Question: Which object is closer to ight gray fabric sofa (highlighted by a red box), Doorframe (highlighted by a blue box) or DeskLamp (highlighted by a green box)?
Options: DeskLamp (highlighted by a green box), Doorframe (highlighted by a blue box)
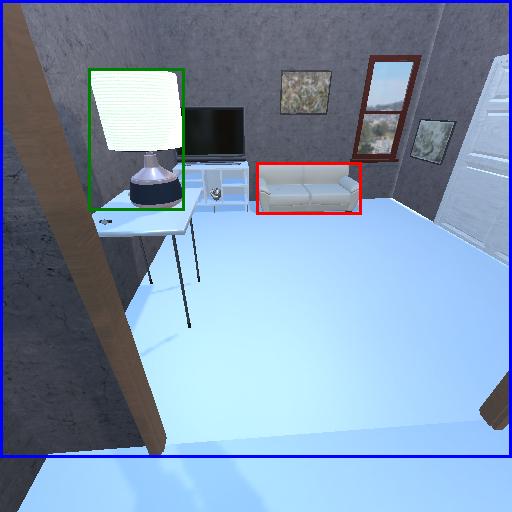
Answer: DeskLamp (highlighted by a green box)